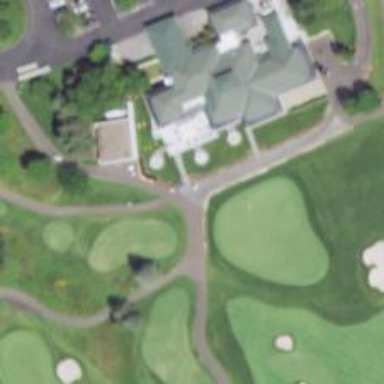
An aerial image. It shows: Path for both road and golf.